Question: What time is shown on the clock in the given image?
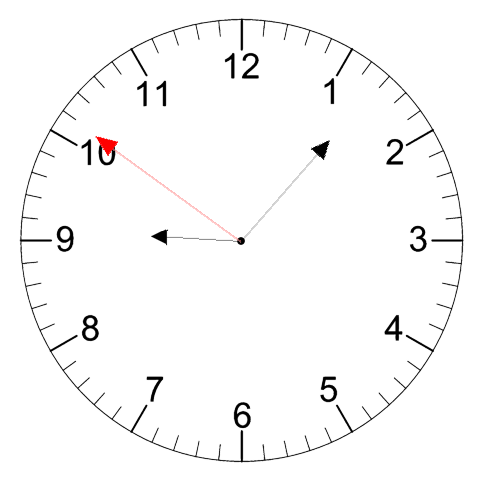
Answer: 09:06:51